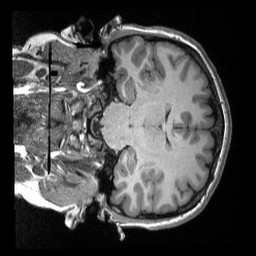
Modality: T1w
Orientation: coronal